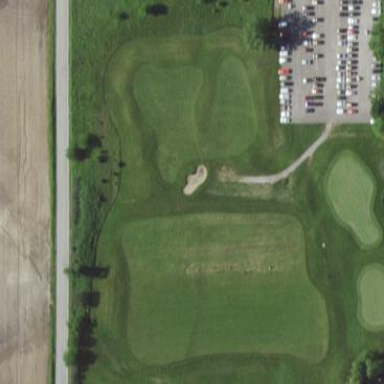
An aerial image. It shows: Grassy area designated as golf tee.